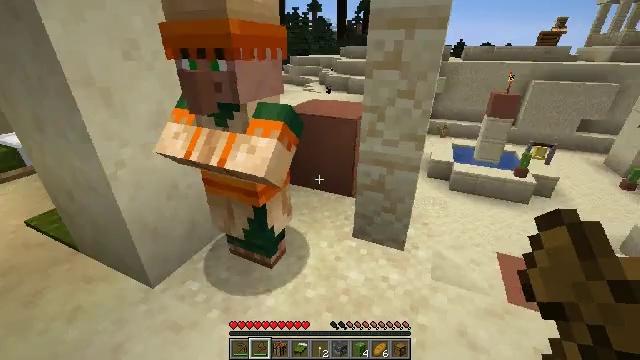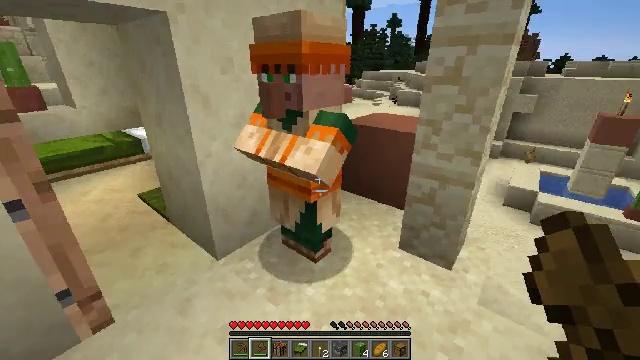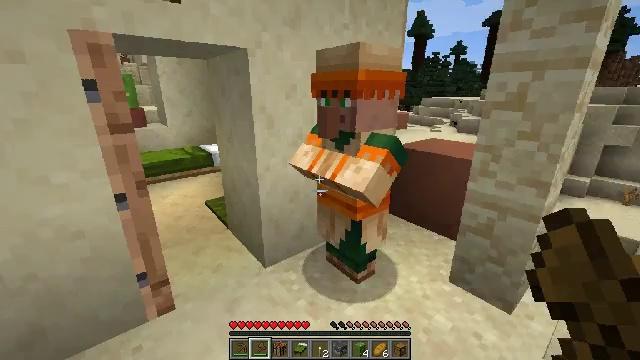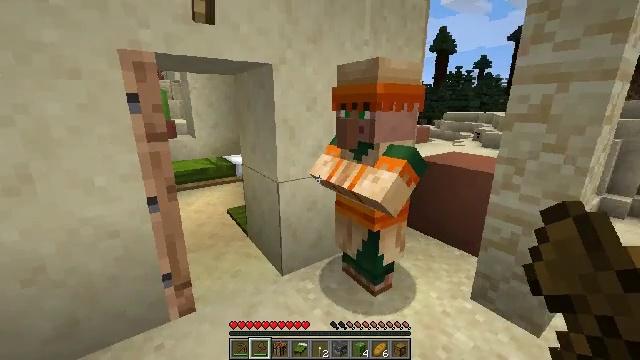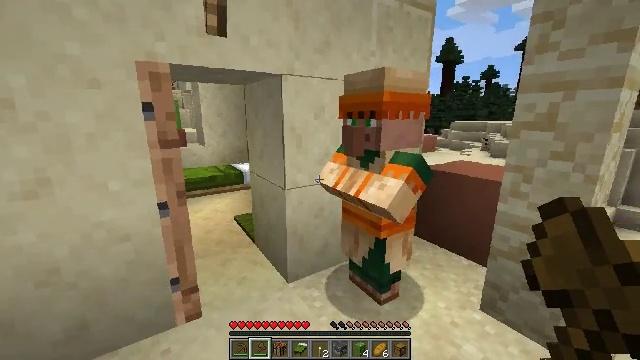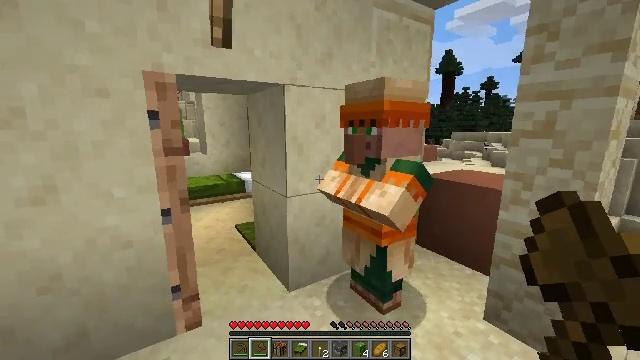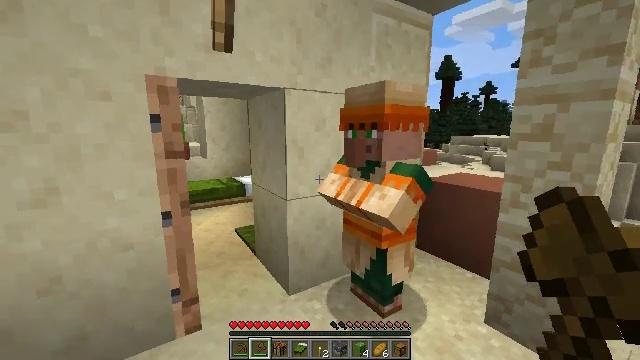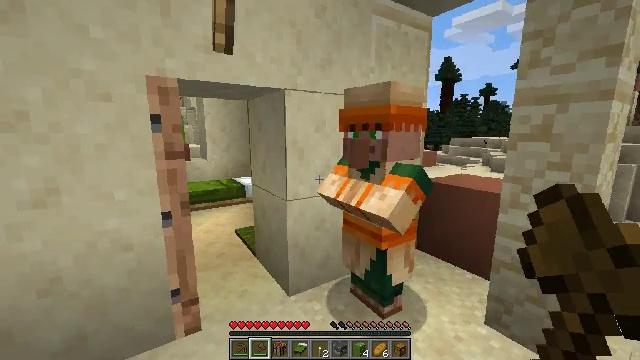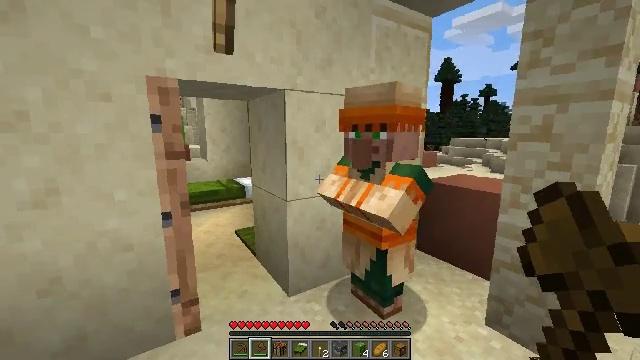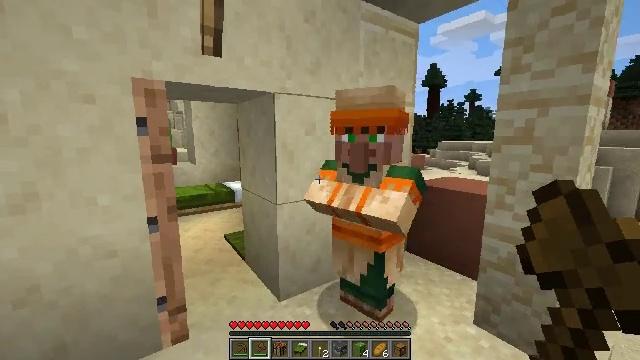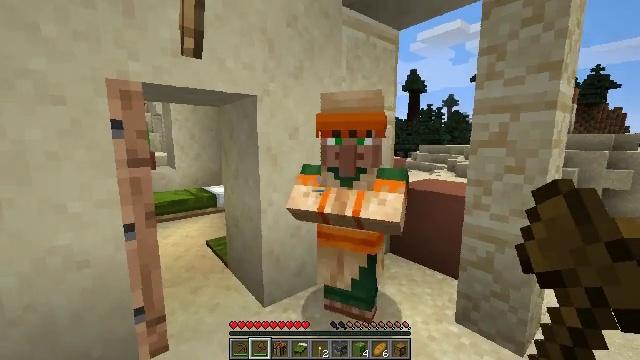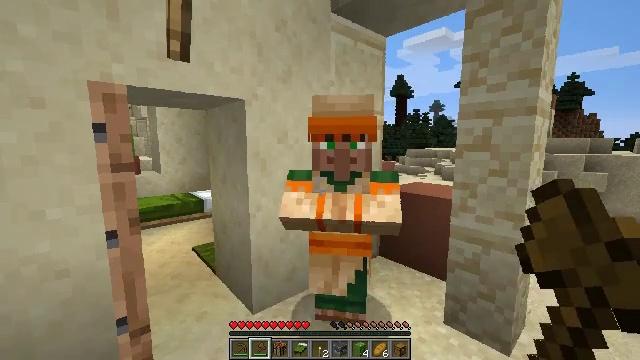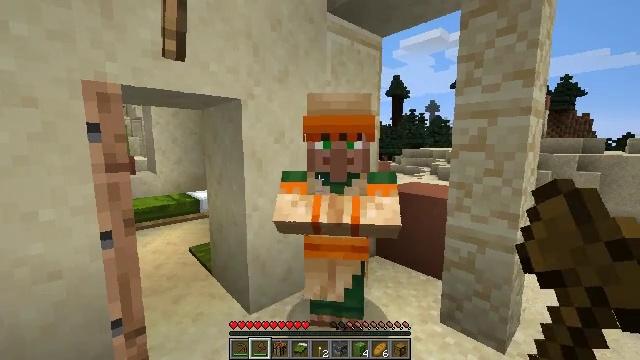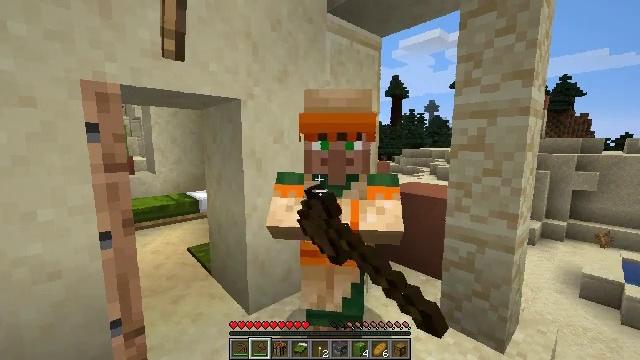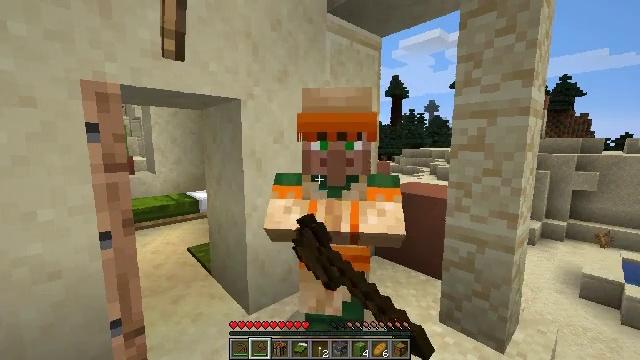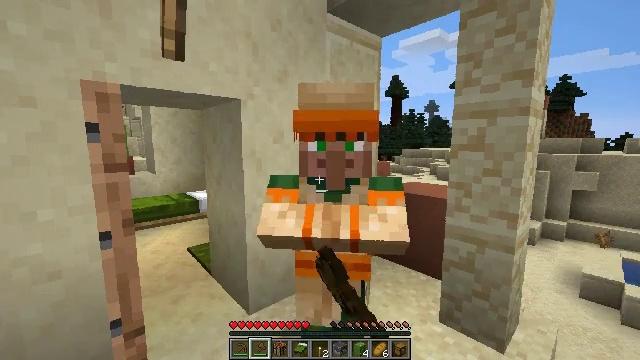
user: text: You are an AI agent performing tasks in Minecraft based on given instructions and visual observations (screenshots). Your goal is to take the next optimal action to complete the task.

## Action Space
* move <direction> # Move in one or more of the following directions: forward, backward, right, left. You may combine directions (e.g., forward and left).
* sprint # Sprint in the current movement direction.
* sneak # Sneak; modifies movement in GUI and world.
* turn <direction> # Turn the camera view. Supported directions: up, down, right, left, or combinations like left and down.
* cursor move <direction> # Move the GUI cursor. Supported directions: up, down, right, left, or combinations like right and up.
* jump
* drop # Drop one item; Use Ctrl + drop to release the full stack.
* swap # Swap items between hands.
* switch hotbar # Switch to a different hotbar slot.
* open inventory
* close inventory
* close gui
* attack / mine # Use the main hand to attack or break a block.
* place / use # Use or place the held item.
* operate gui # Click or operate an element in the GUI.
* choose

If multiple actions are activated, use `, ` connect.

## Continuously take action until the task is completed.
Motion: motion action
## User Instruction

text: Attack the hay block to get hay.
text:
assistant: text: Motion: turn left and up
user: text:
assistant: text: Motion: turn left and up
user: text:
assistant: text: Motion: turn left and up
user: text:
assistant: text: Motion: turn left and up
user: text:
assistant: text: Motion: turn up
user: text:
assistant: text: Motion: no_op
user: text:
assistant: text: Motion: no_op
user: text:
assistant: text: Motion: no_op
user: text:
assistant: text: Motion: turn right
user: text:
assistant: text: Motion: turn right
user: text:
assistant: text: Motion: turn right
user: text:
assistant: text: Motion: use / place
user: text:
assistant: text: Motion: use / place
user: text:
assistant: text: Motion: use / place
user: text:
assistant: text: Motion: no_op
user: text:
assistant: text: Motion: no_op
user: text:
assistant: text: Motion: no_op
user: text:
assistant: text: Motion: no_op
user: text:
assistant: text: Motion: no_op
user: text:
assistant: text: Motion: no_op
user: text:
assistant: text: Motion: no_op
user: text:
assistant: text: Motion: no_op
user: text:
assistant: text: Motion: no_op
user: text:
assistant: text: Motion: no_op
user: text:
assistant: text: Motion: no_op
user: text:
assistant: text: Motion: no_op
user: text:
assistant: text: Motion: no_op
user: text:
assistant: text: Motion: no_op
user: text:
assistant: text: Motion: no_op
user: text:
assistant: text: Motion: no_op